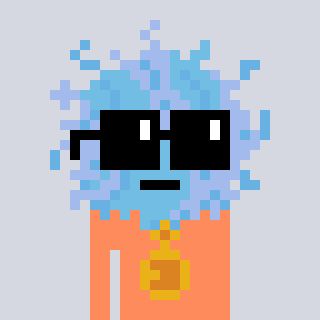
a pixel art character with square black sunglasses, a lint-shaped head and a peachy-colored body on a cool background